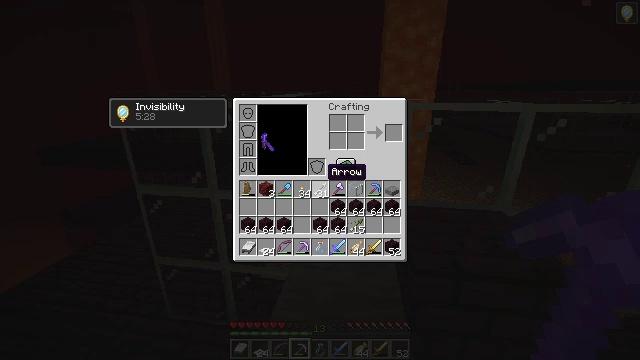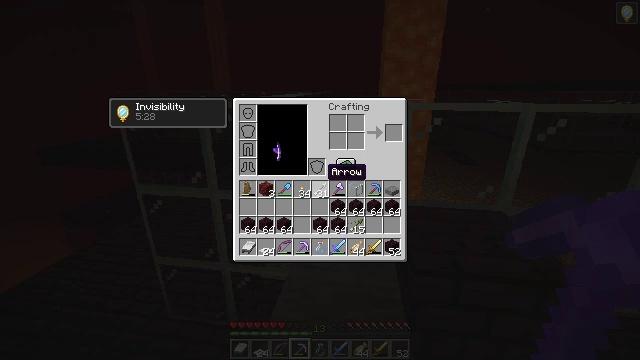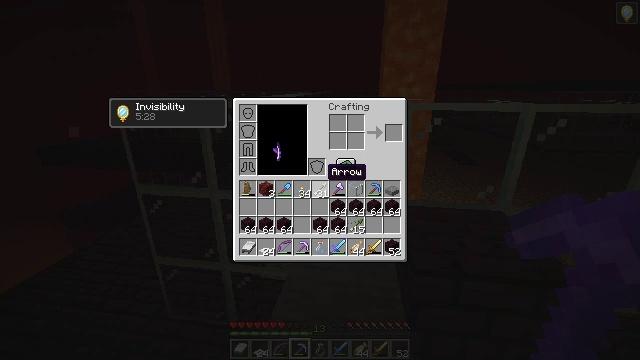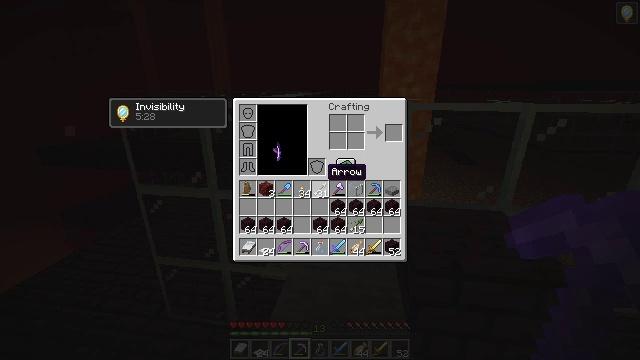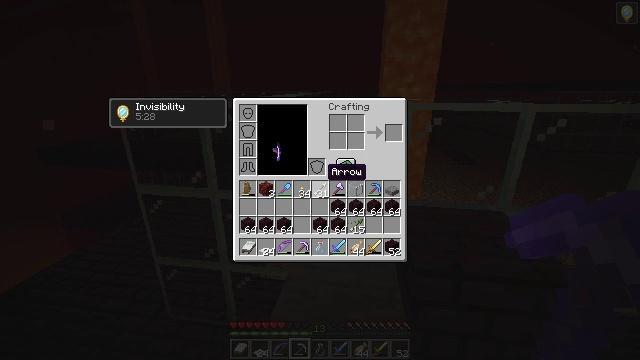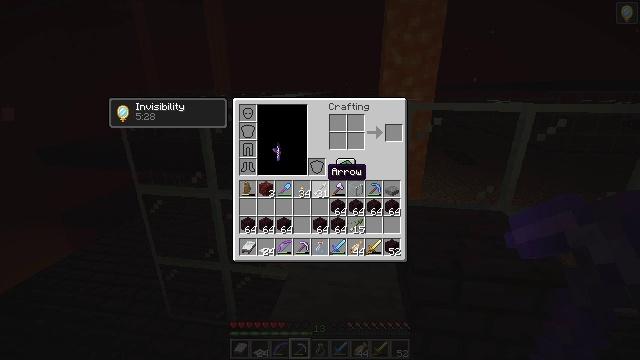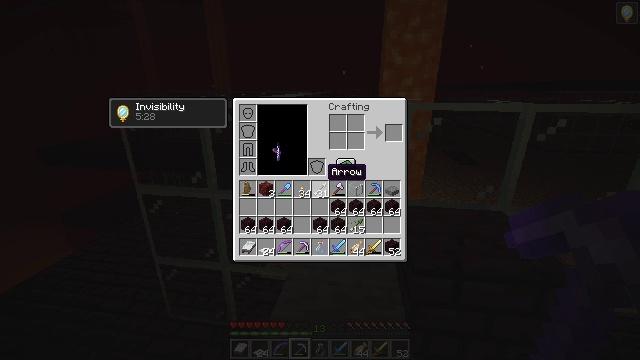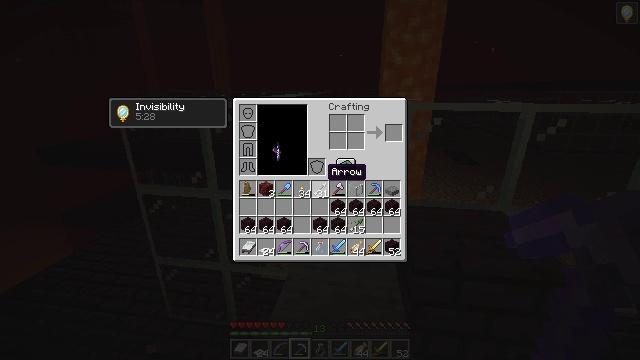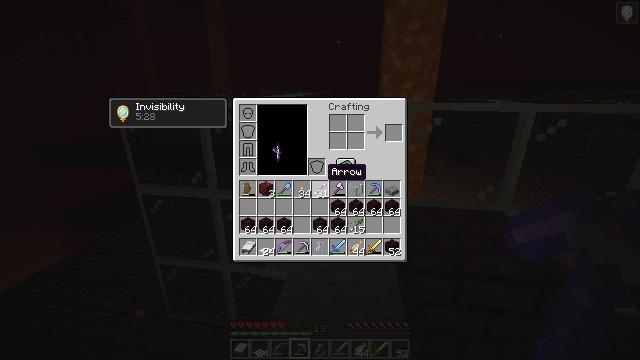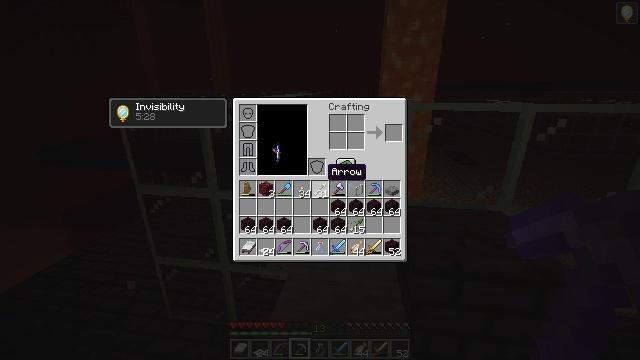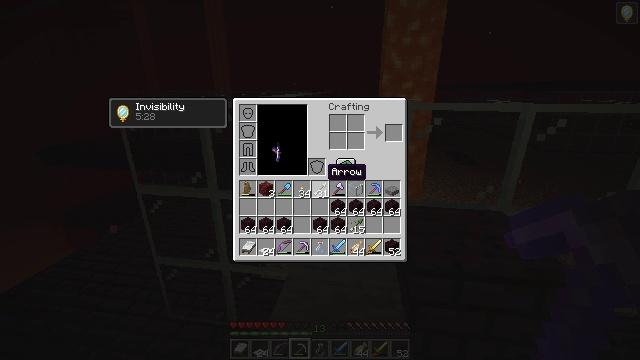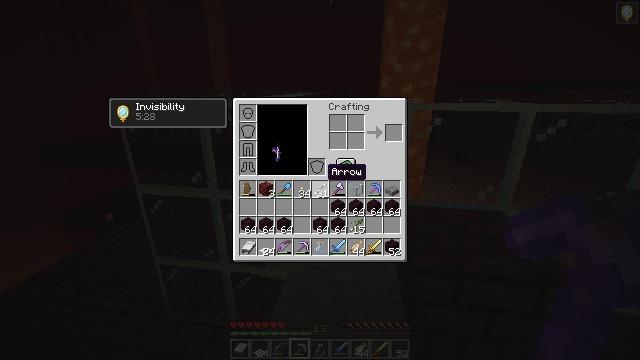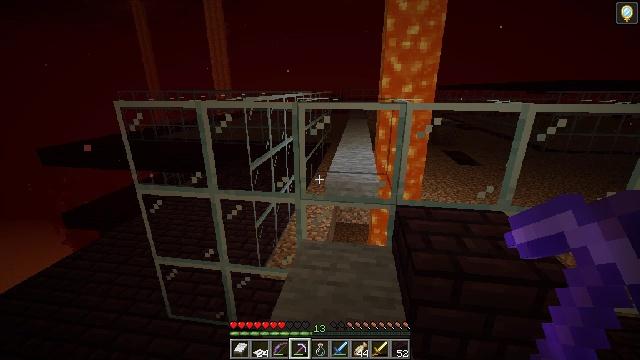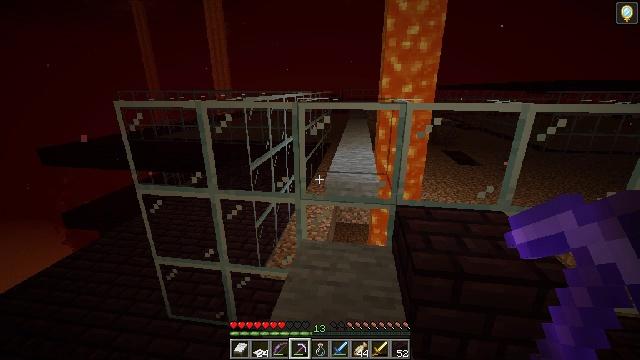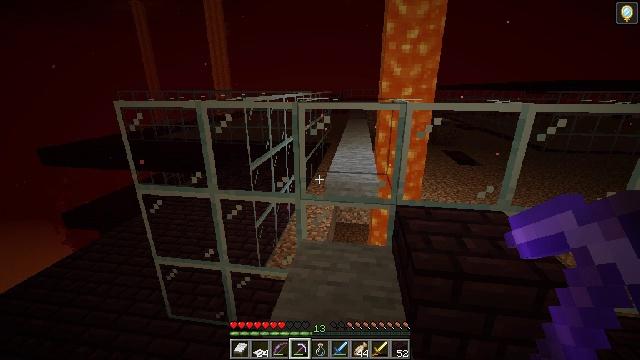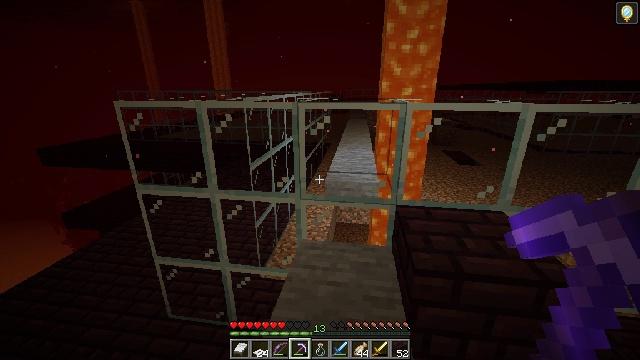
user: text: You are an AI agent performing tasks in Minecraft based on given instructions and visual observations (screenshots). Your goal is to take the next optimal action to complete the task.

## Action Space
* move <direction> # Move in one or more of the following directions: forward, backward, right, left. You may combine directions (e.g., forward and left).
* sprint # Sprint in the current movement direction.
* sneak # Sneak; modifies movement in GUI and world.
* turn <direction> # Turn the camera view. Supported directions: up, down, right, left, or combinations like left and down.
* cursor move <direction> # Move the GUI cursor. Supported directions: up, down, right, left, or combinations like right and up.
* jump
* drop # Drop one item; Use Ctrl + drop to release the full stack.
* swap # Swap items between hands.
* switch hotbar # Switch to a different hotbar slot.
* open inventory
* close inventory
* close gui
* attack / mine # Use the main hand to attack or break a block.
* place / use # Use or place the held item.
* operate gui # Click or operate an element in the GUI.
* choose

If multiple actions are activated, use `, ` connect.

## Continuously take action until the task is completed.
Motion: motion action
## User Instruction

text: Mine the white carpet.
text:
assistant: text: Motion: open inventory
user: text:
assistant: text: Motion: open inventory
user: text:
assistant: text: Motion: no_op
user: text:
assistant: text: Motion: no_op
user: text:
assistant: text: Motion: no_op
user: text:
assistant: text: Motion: no_op
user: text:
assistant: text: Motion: no_op
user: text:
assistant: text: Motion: no_op
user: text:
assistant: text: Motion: no_op
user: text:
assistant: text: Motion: no_op
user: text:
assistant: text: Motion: no_op
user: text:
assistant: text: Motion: close inventory
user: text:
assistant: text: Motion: close inventory
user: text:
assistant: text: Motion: no_op
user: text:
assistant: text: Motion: no_op
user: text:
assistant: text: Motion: no_op
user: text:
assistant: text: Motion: no_op
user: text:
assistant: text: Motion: no_op
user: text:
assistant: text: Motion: no_op
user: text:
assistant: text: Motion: no_op
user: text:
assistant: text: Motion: no_op
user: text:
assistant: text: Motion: no_op
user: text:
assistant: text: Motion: no_op
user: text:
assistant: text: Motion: no_op
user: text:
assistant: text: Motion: no_op
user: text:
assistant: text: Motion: no_op
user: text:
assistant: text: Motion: no_op
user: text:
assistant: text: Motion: no_op
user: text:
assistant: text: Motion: no_op
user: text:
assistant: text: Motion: jump